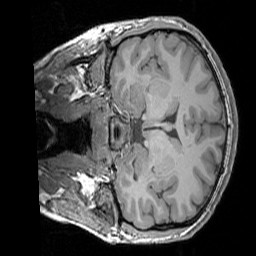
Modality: T1w
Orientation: coronal
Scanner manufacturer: siemens
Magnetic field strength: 3 T
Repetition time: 1.83 s
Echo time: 0.00303 s